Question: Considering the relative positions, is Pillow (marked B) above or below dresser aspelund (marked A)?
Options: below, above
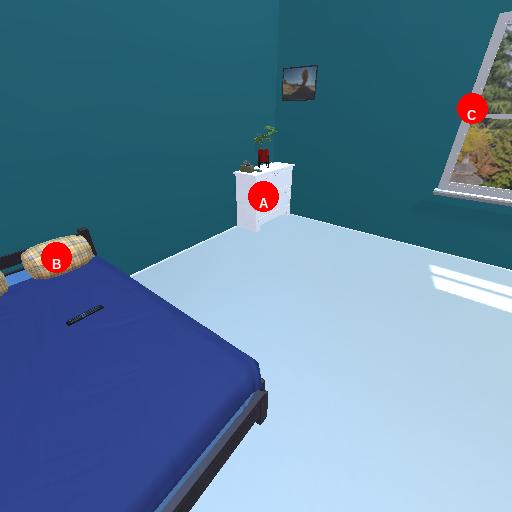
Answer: below